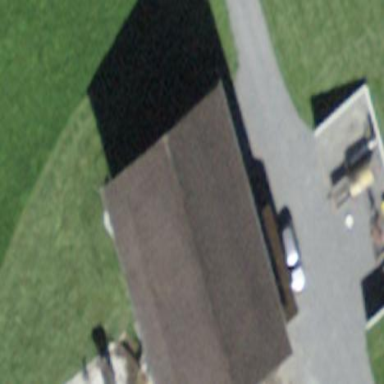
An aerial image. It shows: Rural barn.